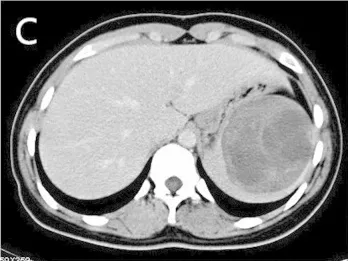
Computed tomography (CT) images. Portal venous.
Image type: radiology (ct)